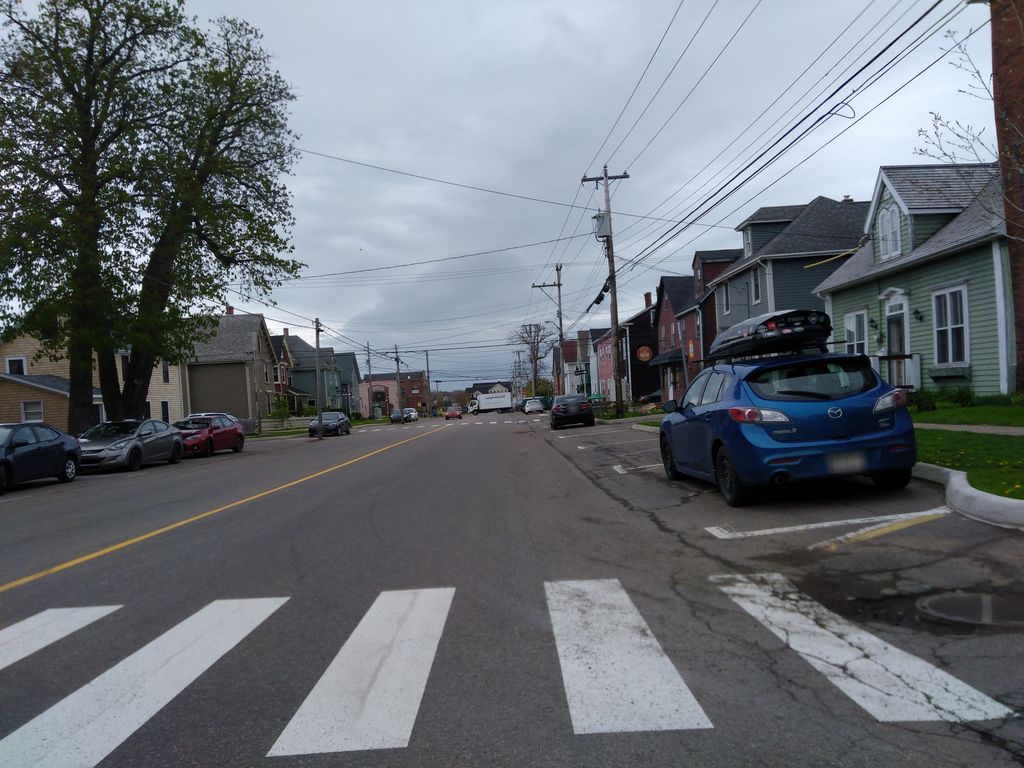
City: charlottetown